Field crop: tomato
Growth stage: 2
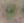
Species: solanum